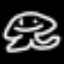
Label: frog